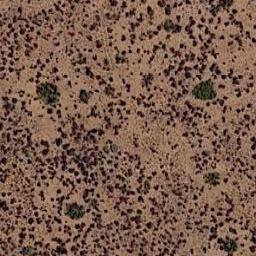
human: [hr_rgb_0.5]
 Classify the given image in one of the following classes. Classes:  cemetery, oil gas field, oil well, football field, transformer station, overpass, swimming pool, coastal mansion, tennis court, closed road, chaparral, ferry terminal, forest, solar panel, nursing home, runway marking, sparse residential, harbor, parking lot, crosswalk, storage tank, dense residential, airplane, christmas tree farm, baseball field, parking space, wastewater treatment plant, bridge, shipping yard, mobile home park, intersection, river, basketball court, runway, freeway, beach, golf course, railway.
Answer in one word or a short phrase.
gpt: chaparral